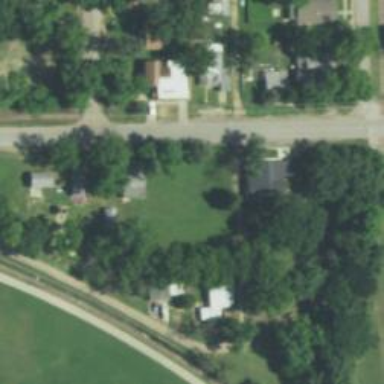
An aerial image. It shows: Alley classified as service road.